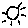
Label: sun